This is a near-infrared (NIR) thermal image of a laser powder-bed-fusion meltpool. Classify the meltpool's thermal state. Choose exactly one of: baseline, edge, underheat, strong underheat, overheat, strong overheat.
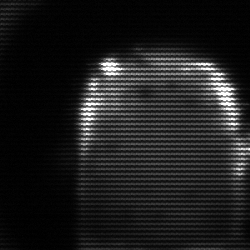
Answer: baseline